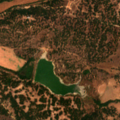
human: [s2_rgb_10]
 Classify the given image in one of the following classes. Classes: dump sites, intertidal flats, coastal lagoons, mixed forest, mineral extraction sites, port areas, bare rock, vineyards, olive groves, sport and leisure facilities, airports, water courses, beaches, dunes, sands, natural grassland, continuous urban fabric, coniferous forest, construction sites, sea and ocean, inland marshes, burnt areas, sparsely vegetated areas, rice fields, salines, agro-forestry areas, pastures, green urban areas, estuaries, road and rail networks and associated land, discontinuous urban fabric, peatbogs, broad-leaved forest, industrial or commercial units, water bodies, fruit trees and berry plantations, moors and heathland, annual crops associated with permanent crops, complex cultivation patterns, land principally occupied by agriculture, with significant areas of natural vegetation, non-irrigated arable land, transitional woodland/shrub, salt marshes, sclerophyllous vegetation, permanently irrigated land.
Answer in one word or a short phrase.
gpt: non-irrigated arable land, permanently irrigated land, agro-forestry areas, transitional woodland/shrub